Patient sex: M
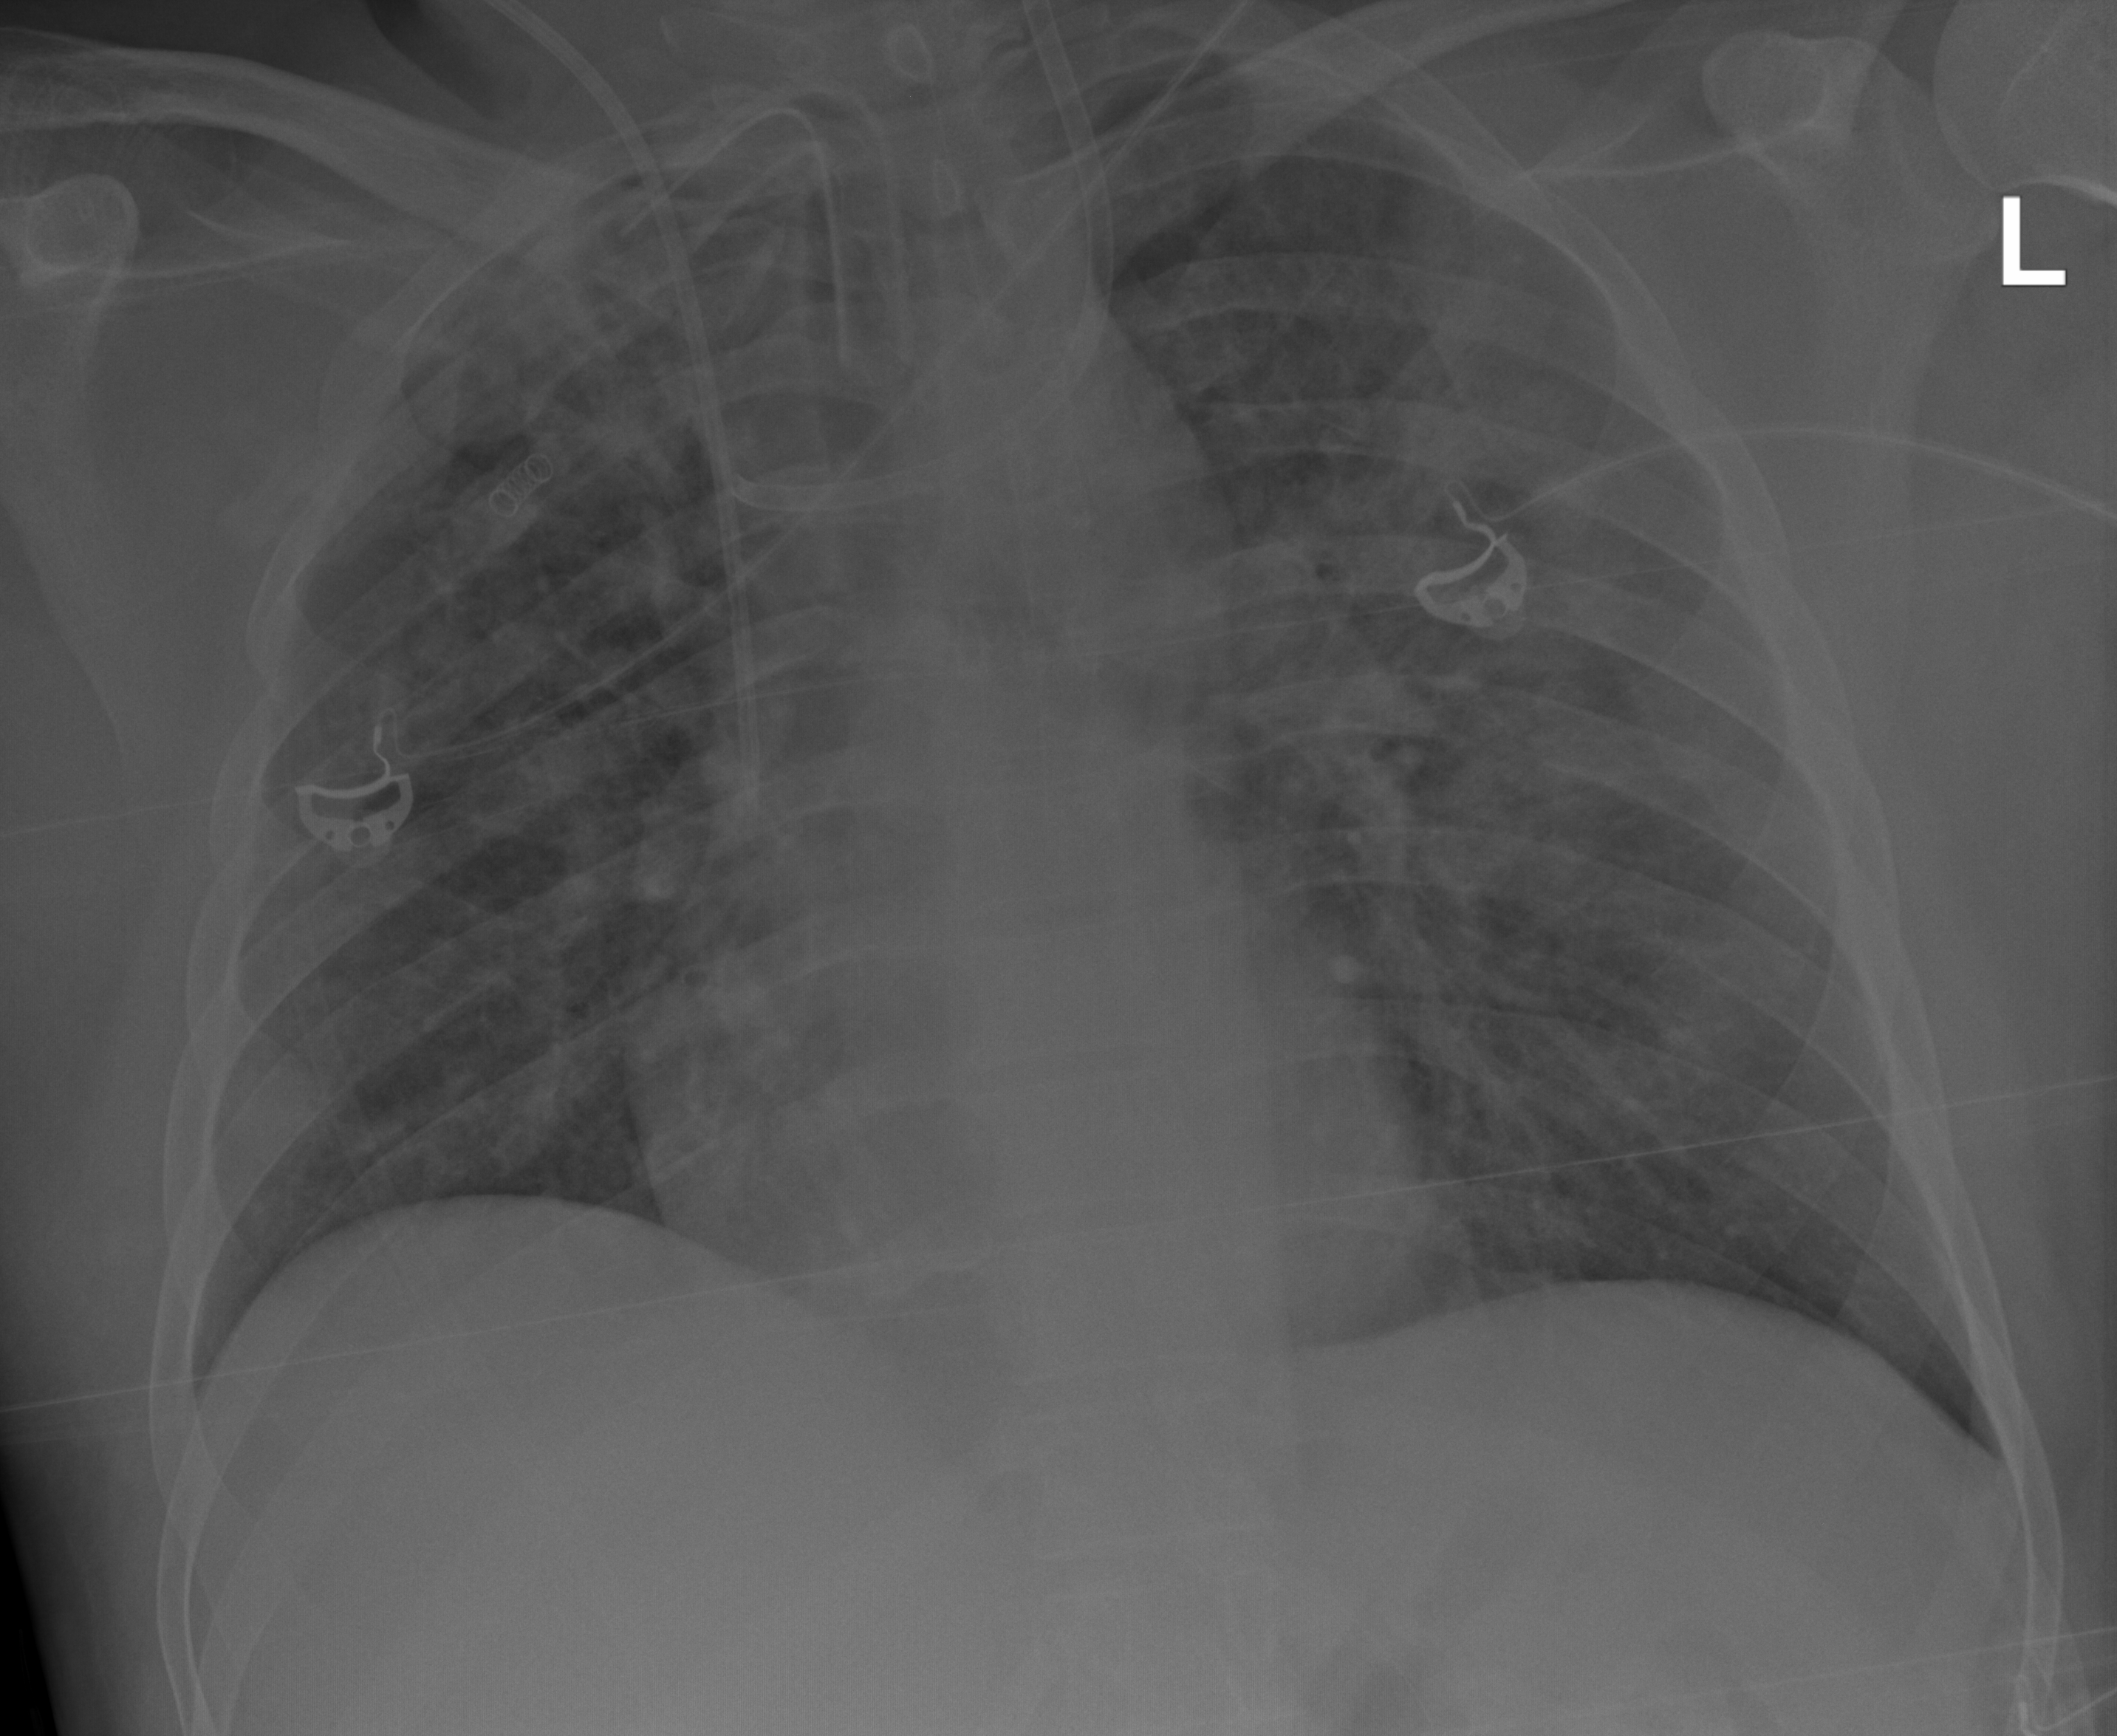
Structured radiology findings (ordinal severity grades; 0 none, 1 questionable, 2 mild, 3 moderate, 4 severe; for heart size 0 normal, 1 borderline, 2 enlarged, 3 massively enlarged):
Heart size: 1
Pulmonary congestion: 1
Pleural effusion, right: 0
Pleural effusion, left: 0
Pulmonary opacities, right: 3
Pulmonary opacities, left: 3
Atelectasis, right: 2
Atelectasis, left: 2